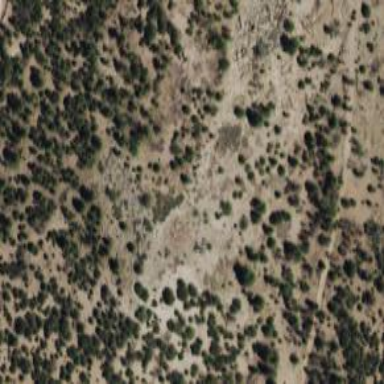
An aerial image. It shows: Area covered in scrub vegetation.